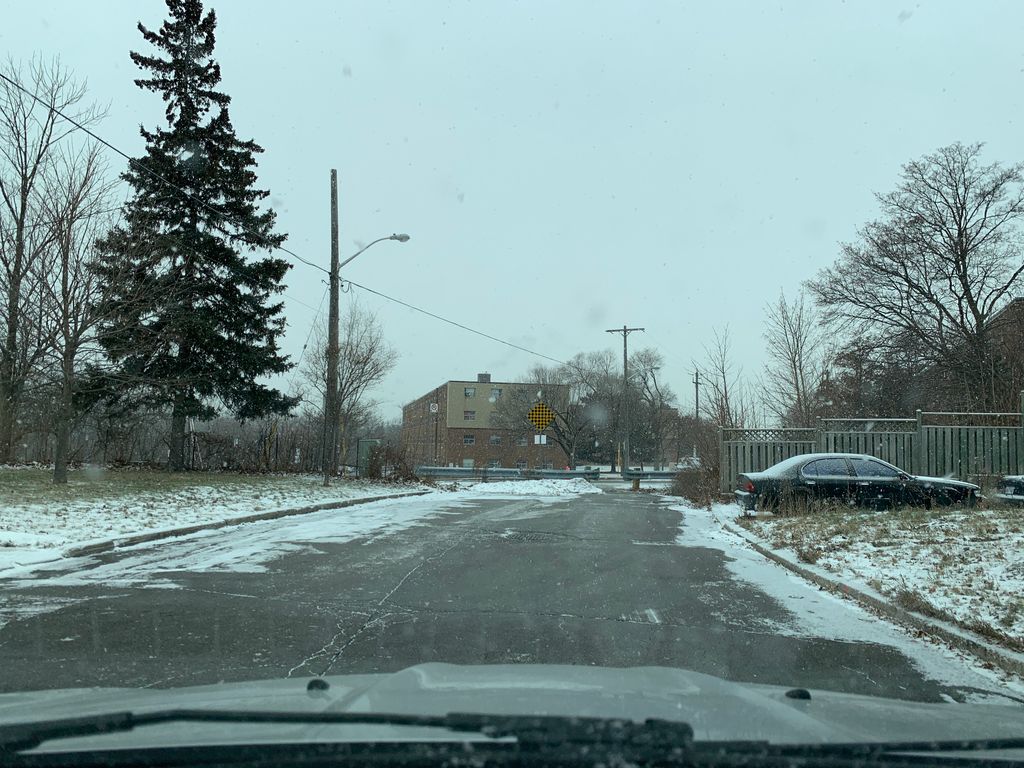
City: toronto